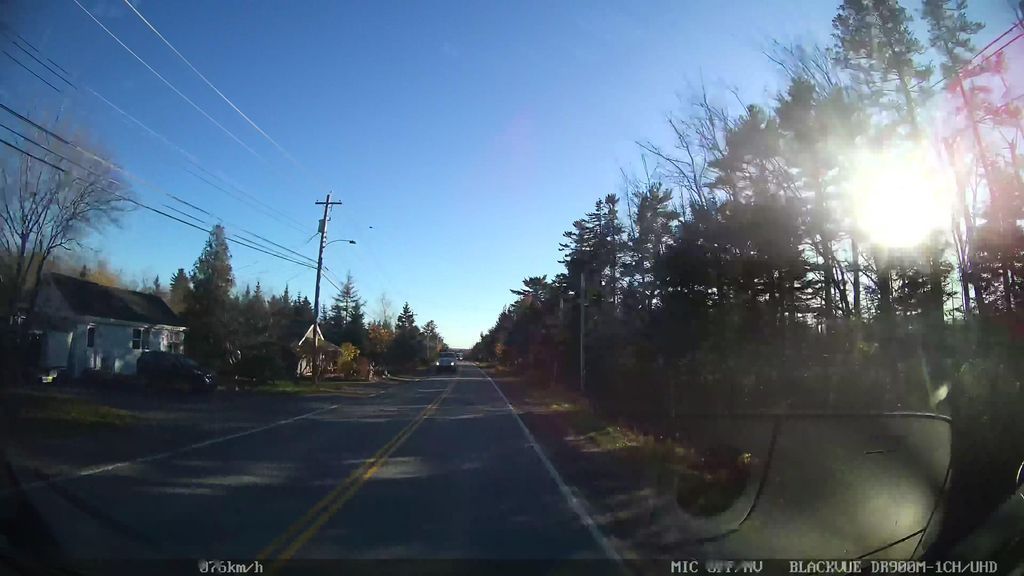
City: halifax